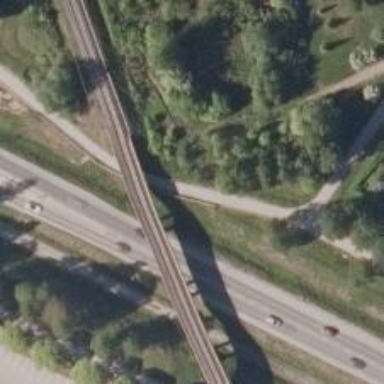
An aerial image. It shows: Asphalt cycleway.